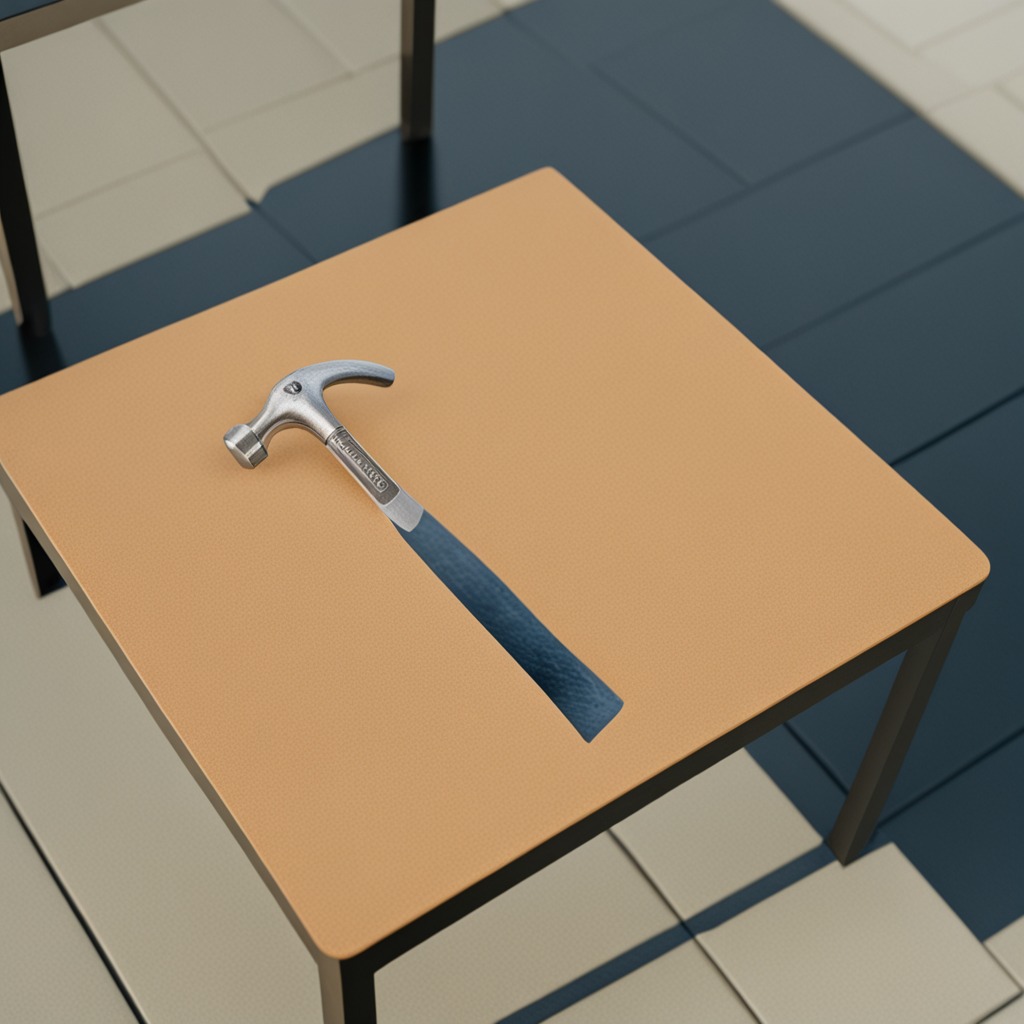
A hammer is lying on the clean utility table in a temporary outdoor tool station afternoon light present textured surface